Question: is there any way to do this? I followed this tutorial (<URL> into a RelativeLayout with an ImageView.
'''
<RelativeLayout
android:layout_width="wrap_content"
android:layout_height="wrap_content" >
<FrameLayout
android:id="@+id/preview"
android:layout_width="330dp"
android:layout_height="233dp"
android:layout_marginTop="22dp"
android:layout_alignBottom="@+id/imageView1"
android:layout_alignParentTop="true"
android:layout_centerHorizontal="true" >
</FrameLayout>
<ImageView
android:layout_width="wrap_content"
android:layout_height="wrap_content"
android:src="@drawable/image_on_preview" />
</RelativeLayout>
'''
So now starting the application I have the camera and an imageview on that. If I save the picture to the SD card I get only the picture taken with the camera but the imageview does not appear (of course, why would appear). Now my question how can I save it as well?
For better understanding I captured a screen shot when I use my application.

So I would like to save the both the camera preview and the imageview as well in one picture. I am not sure if it is possible, but the if I didnt have to save the pics onto the sd card it would be the best. I will add a button "save to SD card" later to save it.
**Update
Now I figured out a way. I save the picture on SD card then when the file created I change to another intent. It contains two imageviews, the "image_on_preview" and the other that has the source where I saved the picture before. Okay now I just have to somehow get tricky and combine the two imageviews :)
***Update2
Okay, I did it. In the second activity I convert both imageviews to bitmaps. Then I draw a Canvas and it puts them on each other, then I can save it directy to the SD card.
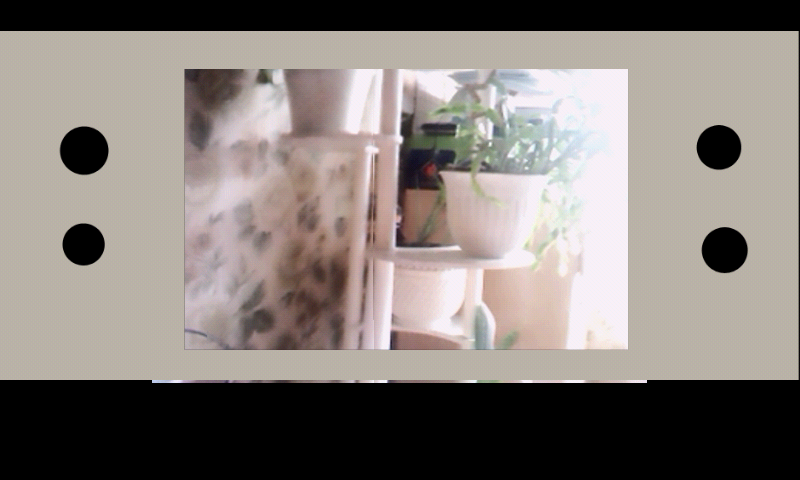
Answer: Since nobody answers and I solved the problem (and there is one vote up ) I show my own method.
1. In the first activity, there is a RelativeLayout with a FrameLayout and an Imageview in it. Just like at the attached picture.
2. I created a button, that capture the image. When I push that button, I save the captured photo into the SD card and change to activity2.
3. In activity2 I read the saved image into a bitmap (I scale it instantly against OutOfMemory error), then add it to an imageview. Just like in activity1, I put the other imageview (cover) and the saved photo in a relative layout.
4. For saving it to the SD card, I needed to create a canvas, and use canvas.drawBitmap(). I drew the captured photo first than the imageview (the cover), and place/scale them to look just like in the activity. The canvas will draw the bitmap and you can save it to the sd card. 5* (may be skipped) Delete the first picture.
Hope this will be useful to someone :)